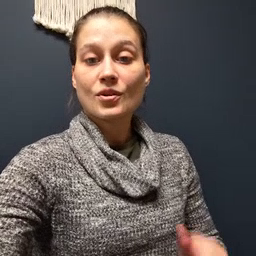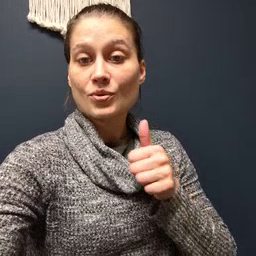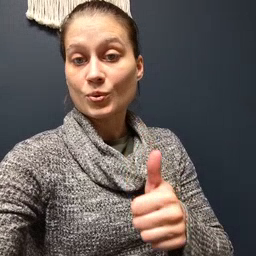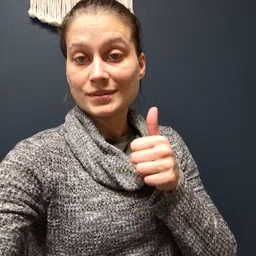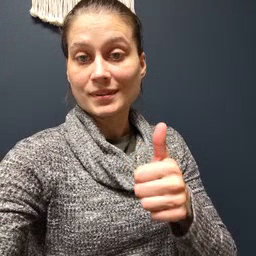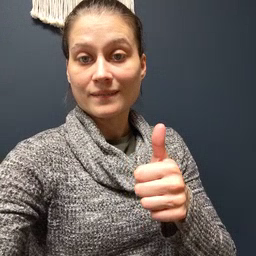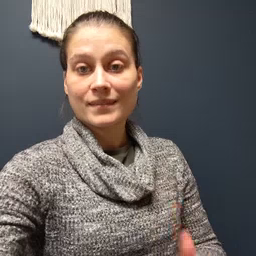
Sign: yourself